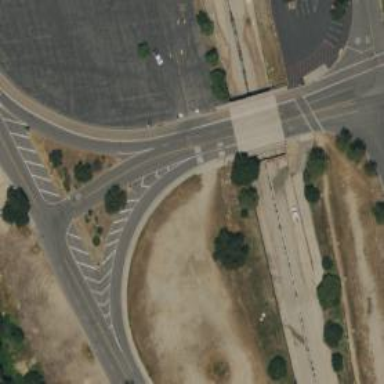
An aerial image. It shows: Secondary link road.